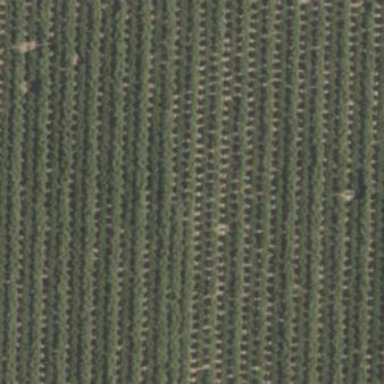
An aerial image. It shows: Vineyard.